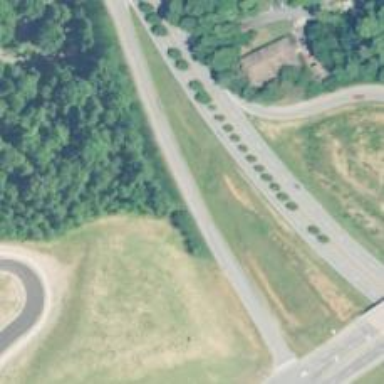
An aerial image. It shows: Trunk link highway.